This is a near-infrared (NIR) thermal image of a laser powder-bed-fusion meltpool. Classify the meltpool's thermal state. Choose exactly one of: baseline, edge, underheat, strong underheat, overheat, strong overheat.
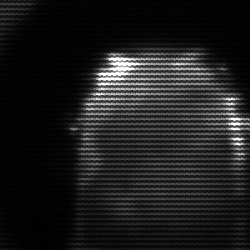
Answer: baseline